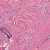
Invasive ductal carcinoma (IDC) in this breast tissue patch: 1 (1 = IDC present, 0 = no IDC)